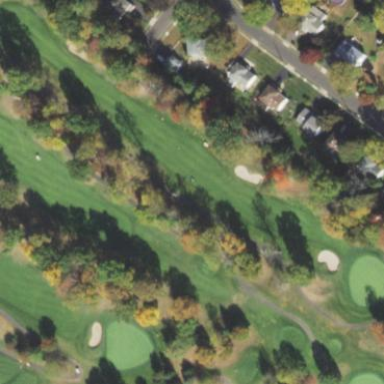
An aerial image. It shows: Golf fairway surrounded by grass.